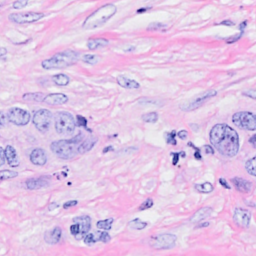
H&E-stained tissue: Breast